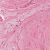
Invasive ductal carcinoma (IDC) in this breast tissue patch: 0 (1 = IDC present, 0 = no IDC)